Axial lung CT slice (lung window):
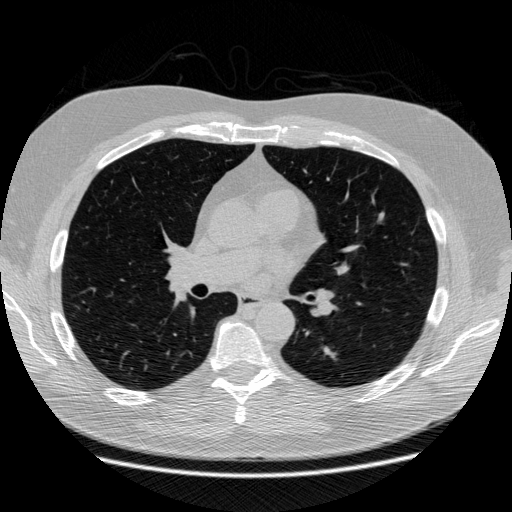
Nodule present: no